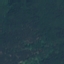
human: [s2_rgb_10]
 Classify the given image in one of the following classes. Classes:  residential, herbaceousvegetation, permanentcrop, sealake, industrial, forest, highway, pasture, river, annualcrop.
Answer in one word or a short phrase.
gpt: Forest